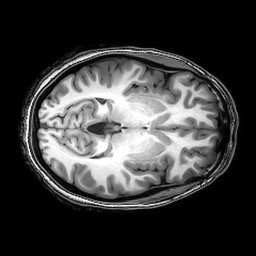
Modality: T1w
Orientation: axial
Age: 22
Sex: female
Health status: healthy
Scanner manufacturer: philips
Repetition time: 0.008163 s
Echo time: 0.00373 s